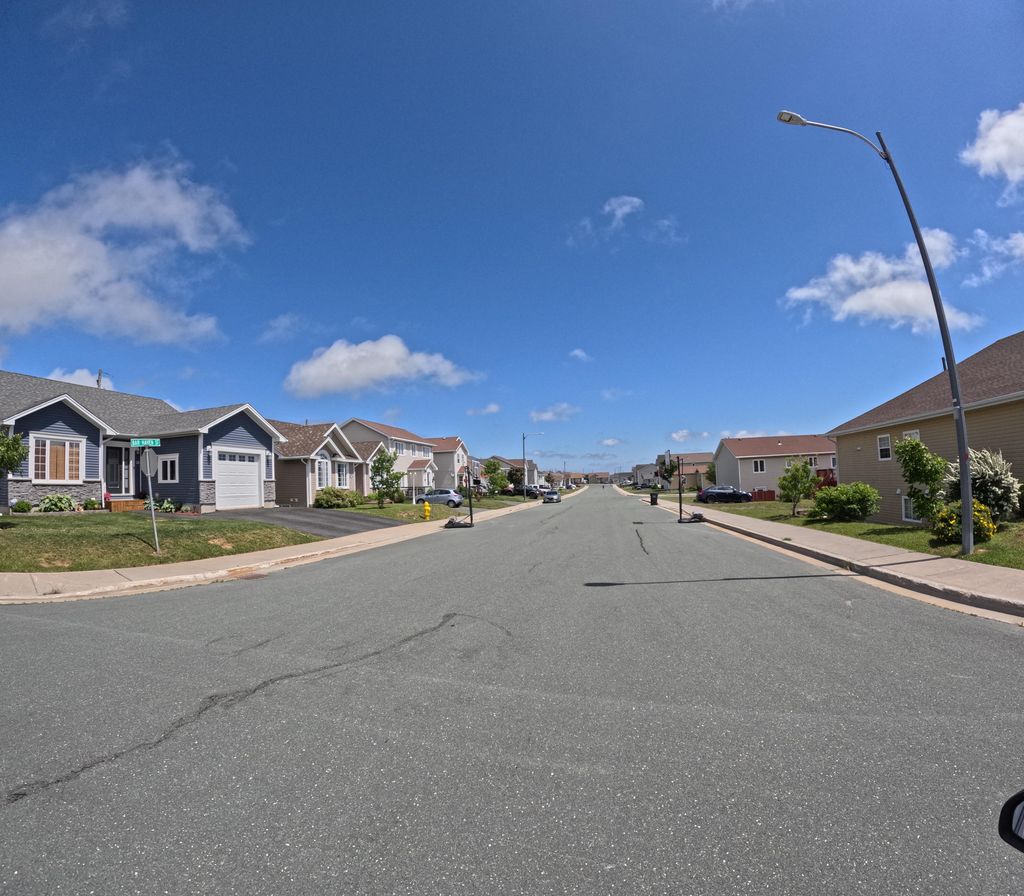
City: st_johns